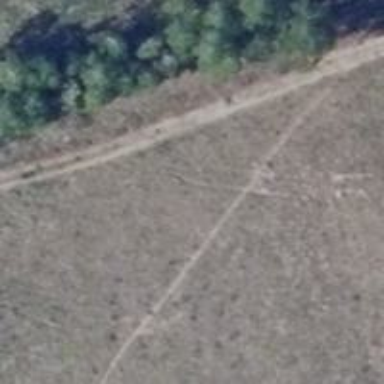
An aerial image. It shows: Sandy track road with grade5 tracktype.